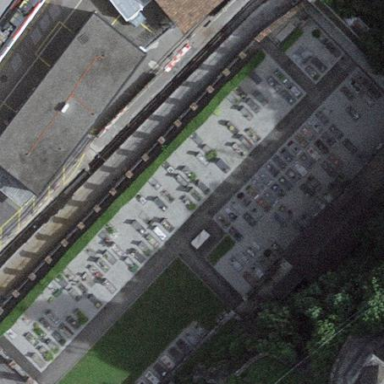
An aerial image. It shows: Cemetery.